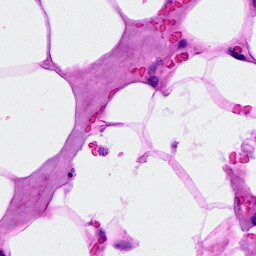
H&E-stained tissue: Breast